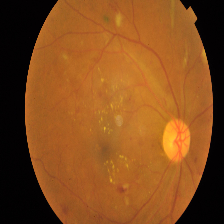
Diabetic retinopathy grade: Proliferative DR